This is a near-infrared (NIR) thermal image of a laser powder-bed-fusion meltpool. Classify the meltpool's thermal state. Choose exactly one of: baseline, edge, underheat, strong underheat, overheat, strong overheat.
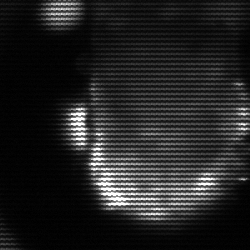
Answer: baseline